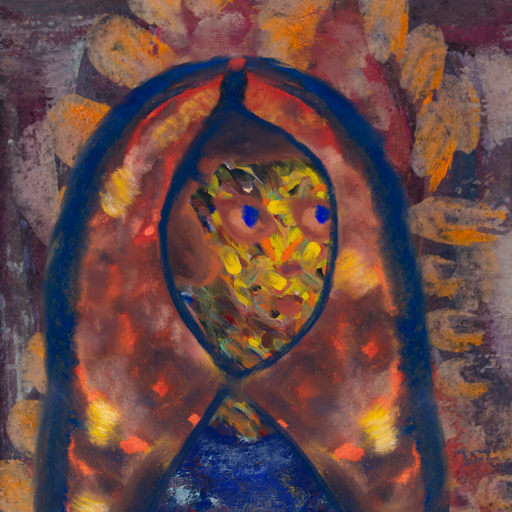
Background: Doll, Head And Neck Side: An_Impression, Face Side: Mother_And_Son_Mother, Bust: Irani, Hair Side: Mother_And_Son_Son, Head Accessory: Mother_And_Son_Mother_Scarf, Second Necklace: Blank, Necklace: Blank, Baby: Blank